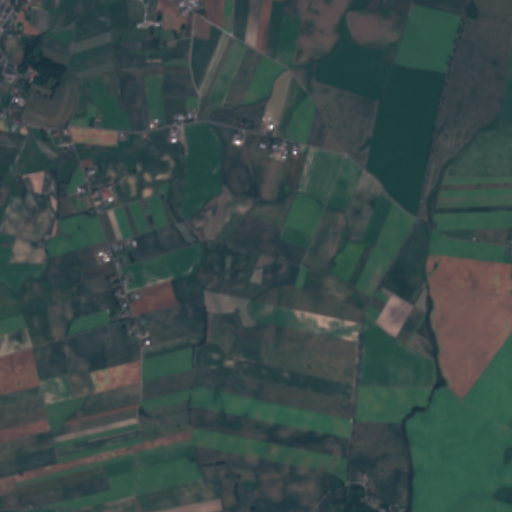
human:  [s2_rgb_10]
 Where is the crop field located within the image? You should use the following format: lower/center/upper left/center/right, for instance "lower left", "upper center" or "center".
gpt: The crop field is located in the upper left of the image.
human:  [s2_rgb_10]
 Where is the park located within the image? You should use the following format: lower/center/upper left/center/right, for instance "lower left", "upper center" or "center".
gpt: The park is located in the upper left of the image.
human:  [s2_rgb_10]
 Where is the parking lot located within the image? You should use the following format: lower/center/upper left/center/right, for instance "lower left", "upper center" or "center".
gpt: The parking lot is located in the upper left of the image.
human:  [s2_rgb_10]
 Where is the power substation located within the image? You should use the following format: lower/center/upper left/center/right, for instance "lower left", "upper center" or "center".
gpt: The power substation is located in the upper left of the image.
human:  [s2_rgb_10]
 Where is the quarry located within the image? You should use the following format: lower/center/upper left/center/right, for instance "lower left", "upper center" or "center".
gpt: There is no quarry in the image.